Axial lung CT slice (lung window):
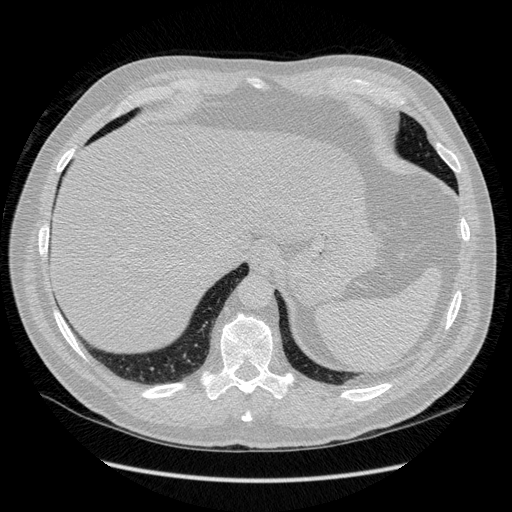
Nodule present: no